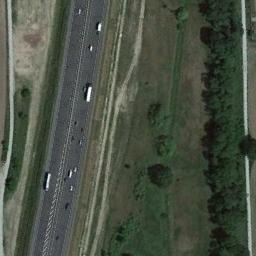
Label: freeway